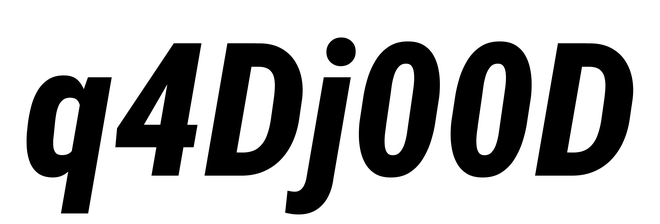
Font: Roboto-Italic_Condensed_ExtraBold_Italic